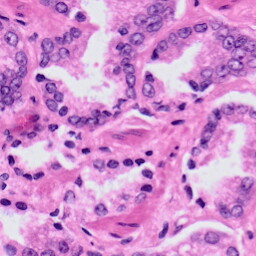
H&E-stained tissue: Prostate